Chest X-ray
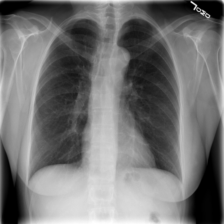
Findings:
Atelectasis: negative
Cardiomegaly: negative
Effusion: negative
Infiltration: positive
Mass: negative
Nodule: negative
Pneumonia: negative
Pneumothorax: negative
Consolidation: negative
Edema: negative
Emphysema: negative
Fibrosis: negative
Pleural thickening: negative
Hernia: negative